一年级 · 算术

$\square \bigcirc \square=\square$

$\square \bigcirc \square=\square$
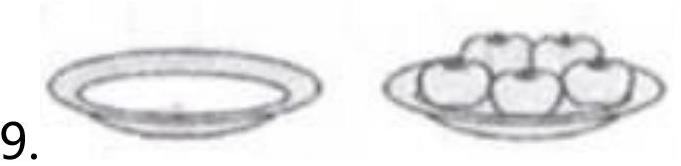
答案: $0+5=5$ $3+1=4$